Question: I want to grab the value from checkboxes, and sync those value into my pivot table.
I have 3 tables :
- - -
## Here is what I've tried
View > My check-boxes
'''
{{ Form::label('export_frequency' , 'Export Frequency', array('class'=> 'required cool-blue'))}} <br>
@foreach (ExportFrequency::all() as $export_frequency)
<input type="checkbox" name="{{$export_frequency->name}}" id="{{$export_frequency->id}}" value="{{$export_frequency->name}}">
{{$export_frequency->name}} <br>
@endforeach
'''

In my Controller (CatalogDownloadController.php)
'''
public function store()
{
$catalog_download = new CatalogDownload;
$catalog_download->title = Input::get('title');
$catalog_download->save();
foreach(ExportFrequency::all() as $export_frequency ){
$export_frequency_id = Input::get($export_frequency->name);
if(is_array($export_frequency_id))
{
$catalog_download->export_frequencies()->sync([$export_frequency_id, $catalog_download_id]);
$catalog_download_id = $catalog_download->id;
}
}
return Redirect::to('catalog_downloads/')
->with('success','The catalog_download was created succesfully!');
}
'''
## Goal
Again, I just want to sync : $export_frequency_id, $catalog_download_id
to my 'catalog_download_export_frequency' table.
## Question
Can someone tell me what I missed ? The result won't sync.
Feel free to give me suggestions/advice on this.
Thanks for your time.
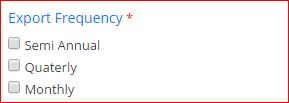
Answer: This should do it mate:
'''
// Your form view
{{ Form::label('export_frequencies' , 'Export Frequencies', array('class'=> 'required cool-blue'))}} <br />
@foreach ($exportFrequencies as $exportFrequency)
<input type="checkbox" name="export_frequencies[]" id="{{ $exportFrequency->id }}" value="{{ $exportFrequency->id }}">
{{ $exportFrequency->name }}<br />
@endforeach
// Your store method
public function store()
{
$input = Input::except('export_frequencies');
$exportFrequencies = Input::get('export_frequencies'); // Use get, not only
$catalogDownload = $this->catalogDownload->create($input); // Using dependency injection here, so don't forget to assign your CatalogDownload model to $this->catalogDownload in your contructor
if (isset($exportFrequencies)
{
$catalogDownload->exportFrequencies()->attach($exportFrequencies);
}
return Redirect::to('catalog-downloads')->with('success', 'The Catalog Download was created successfully!');
}
'''